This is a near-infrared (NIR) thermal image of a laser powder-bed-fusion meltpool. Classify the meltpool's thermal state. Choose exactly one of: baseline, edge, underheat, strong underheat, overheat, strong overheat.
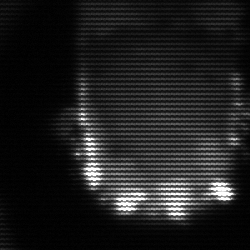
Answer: baseline